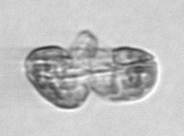
Label: Karenia